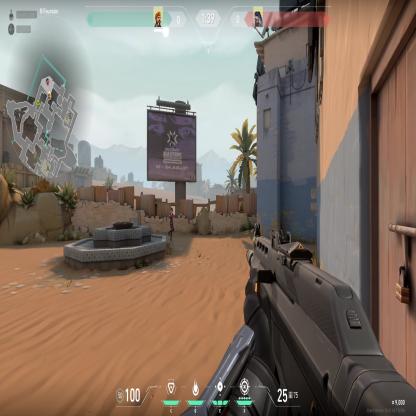
Label: enemy